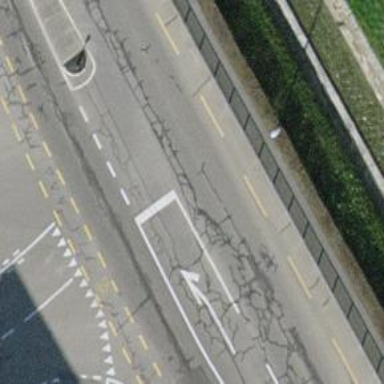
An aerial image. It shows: Secondary road with asphalt surface. It has sidewalks on both sides and designated cycle lane.